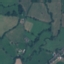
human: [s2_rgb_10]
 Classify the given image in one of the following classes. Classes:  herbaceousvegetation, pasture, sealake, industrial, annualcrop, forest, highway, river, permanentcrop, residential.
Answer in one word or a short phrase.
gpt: Pasture